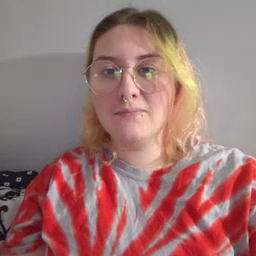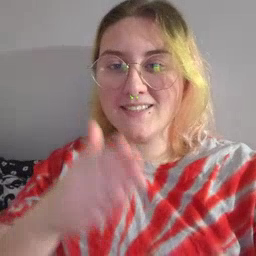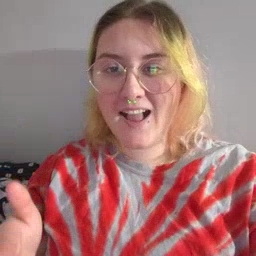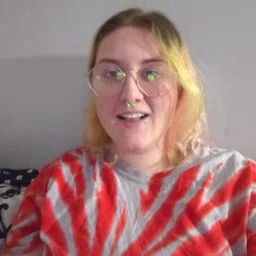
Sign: beside